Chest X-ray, PA view. Patient: 21 years old, sex M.
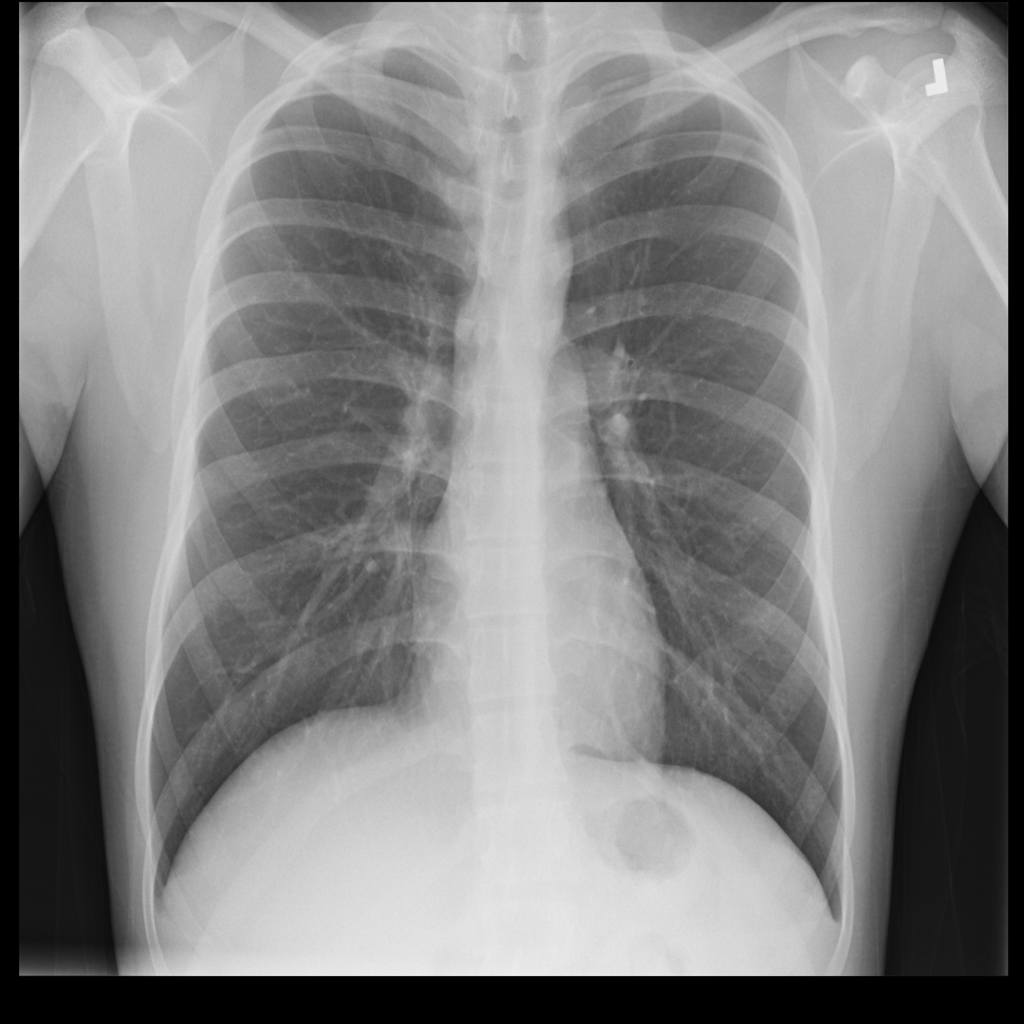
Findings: Infiltration